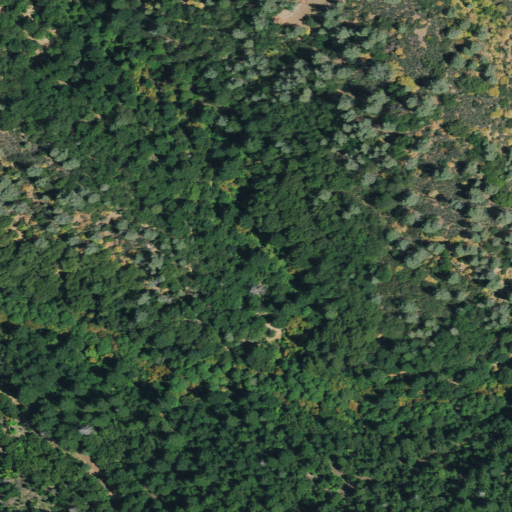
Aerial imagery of valley in California named Spring Gulch containing evergreen forest, mixed forest, shrub, and deciduous forest